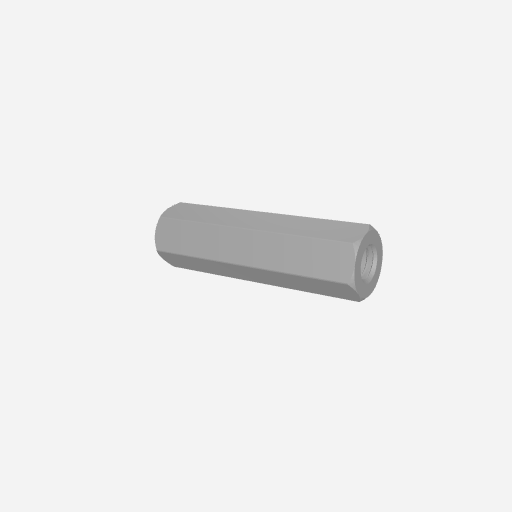
Part: Standoff8RID26